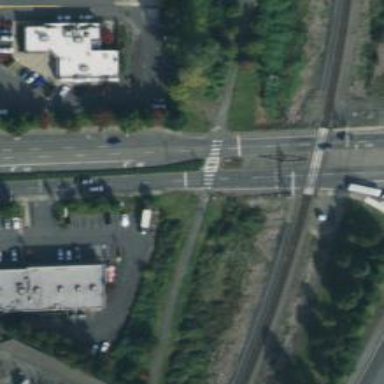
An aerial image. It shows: Marked crossing with zebra stripes on the road.